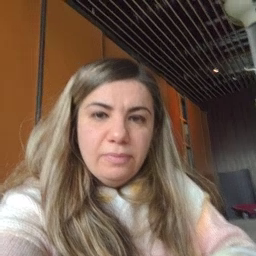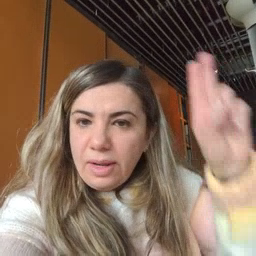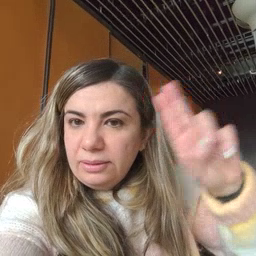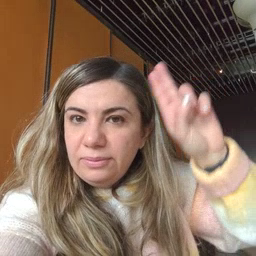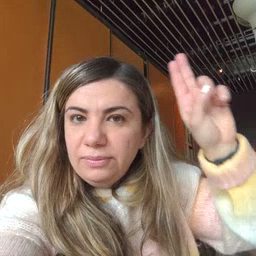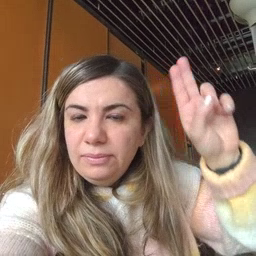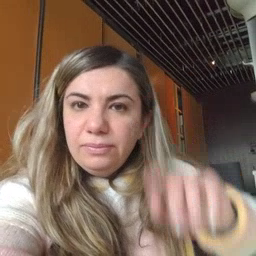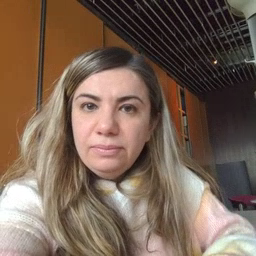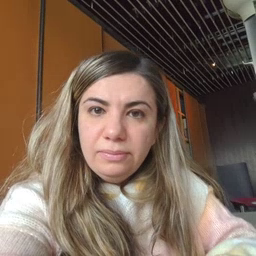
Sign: uncle